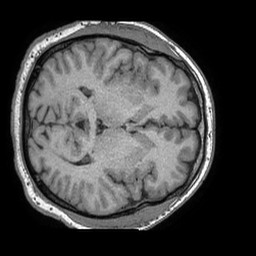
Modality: T1w
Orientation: axial
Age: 42
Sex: male
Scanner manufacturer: philips
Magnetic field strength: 1.5 T
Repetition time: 0.007682 s
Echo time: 0.00354 s